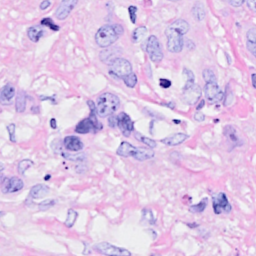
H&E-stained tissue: Breast